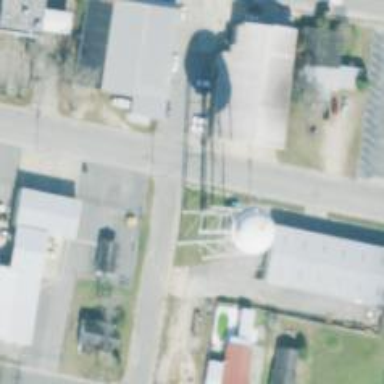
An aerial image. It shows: Water tower that is man-made.